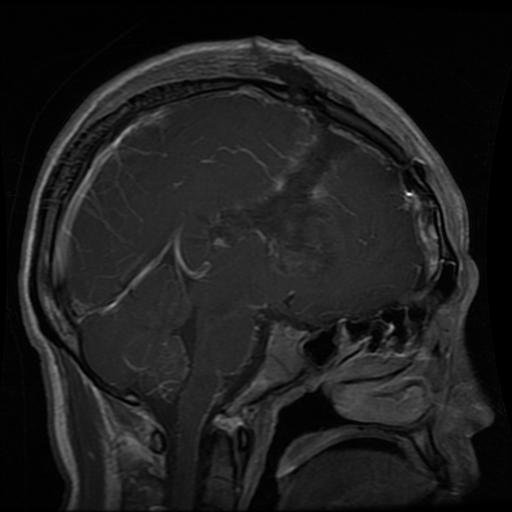
Label: glioma